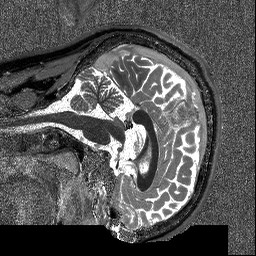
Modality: T1map
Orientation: sagittal
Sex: male